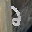
Label: 2